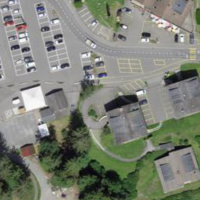
EUNIS habitat code: 54
Species observed at this site:
Fagus sylvatica
Carduelis carduelis